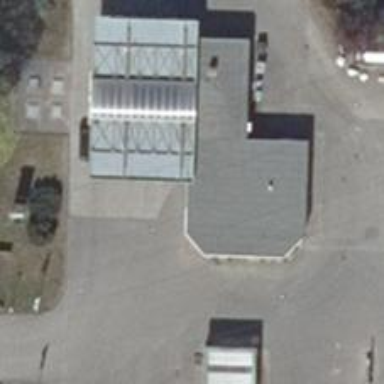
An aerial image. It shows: Fuel station.